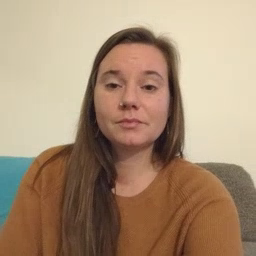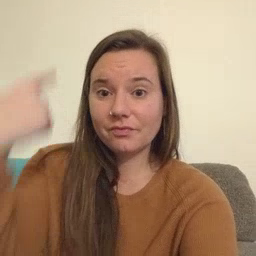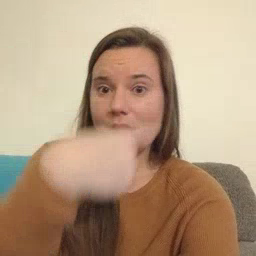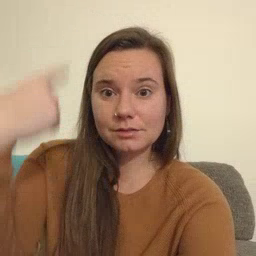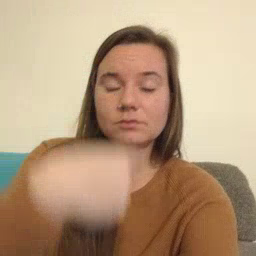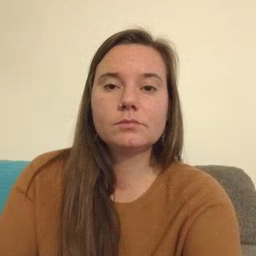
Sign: face